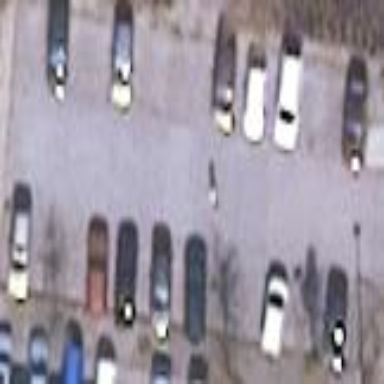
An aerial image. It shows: Parking area with surface.